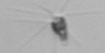
Label: Calciopappus